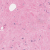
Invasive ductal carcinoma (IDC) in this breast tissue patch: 0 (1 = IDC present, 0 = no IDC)